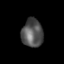
Tissue: lung
Cell type: Epithelial cells
Senescence score: 0.2331
Nuclear area (px): 590
Mean DAPI intensity: 84.693